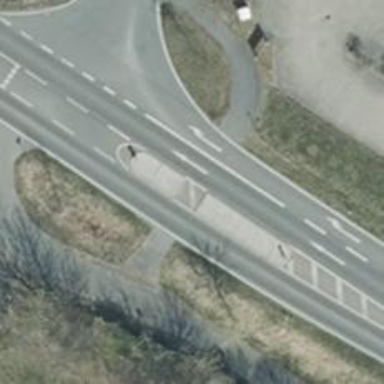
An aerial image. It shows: Secondary road.